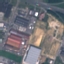
Land use / land cover class: Industrial